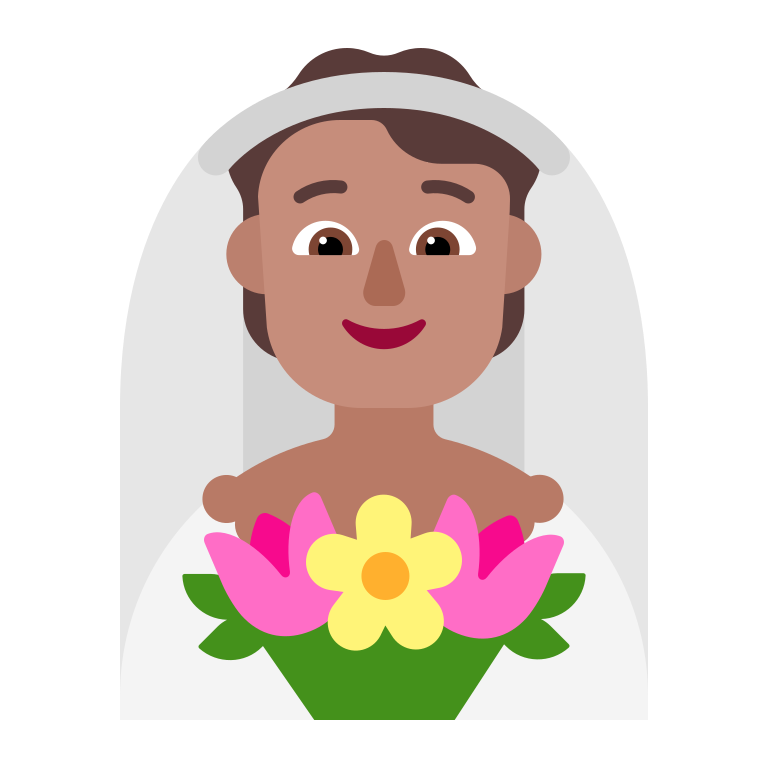
person with veil flat